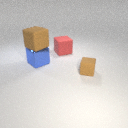
large blue metal cube behind small brown rubber cube